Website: bh-photo
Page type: store-pickup
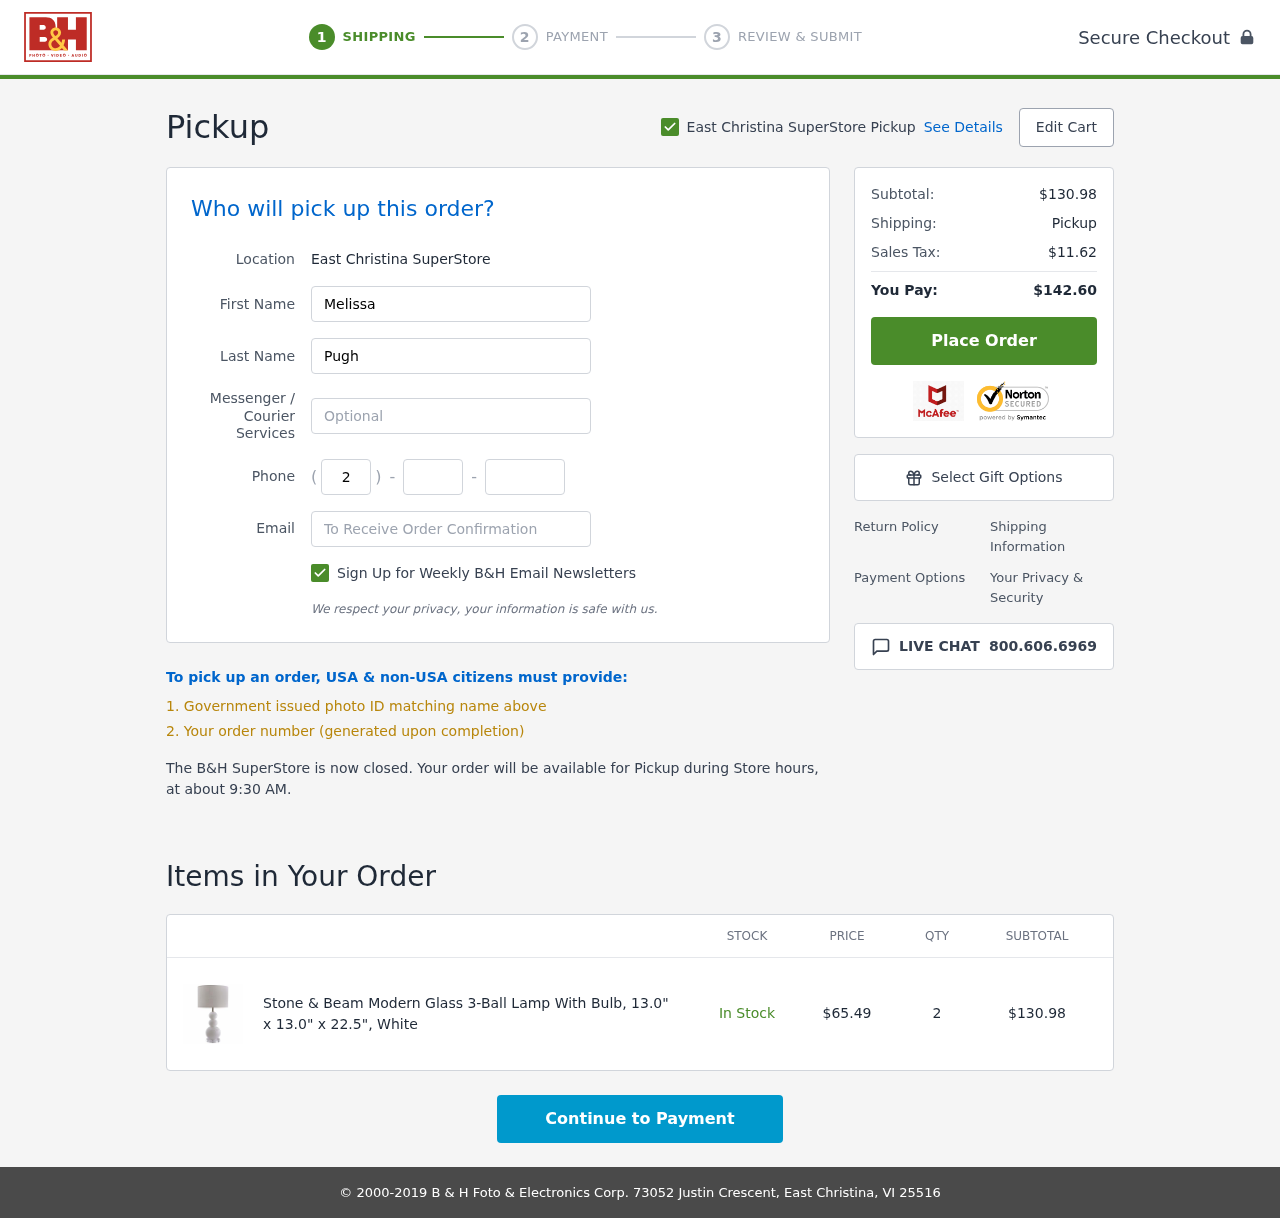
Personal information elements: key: PII_EMAIL
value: melissa_pugh@hotmail.com
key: PII_FIRSTNAME
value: Melissa
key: PII_LASTNAME
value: Pugh
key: PII_LOCATION1_CITY
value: East Christina SuperStore Pickup
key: PII_LOCATION1_CITY
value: East Christina SuperStore
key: PII_PHONE_AREA
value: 286
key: PII_PHONE_PREFIX
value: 985
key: PII_PHONE_SUFFIX
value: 3691
Product elements: key: PRODUCT1_NAME
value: Stone & Beam Modern Glass 3-Ball Lamp With Bulb, 13.0" x 13.0" x 22.5", White
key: PRODUCT1_PRICE
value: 65.49
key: PRODUCT1_QUANTITY
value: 2
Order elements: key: ORDER_SUBTOTAL
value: $130.98
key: ORDER_TAX
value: $11.62
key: ORDER_TOTAL
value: $142.60